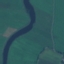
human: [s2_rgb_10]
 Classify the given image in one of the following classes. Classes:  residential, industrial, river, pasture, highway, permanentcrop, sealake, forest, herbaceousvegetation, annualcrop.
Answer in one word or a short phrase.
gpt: River